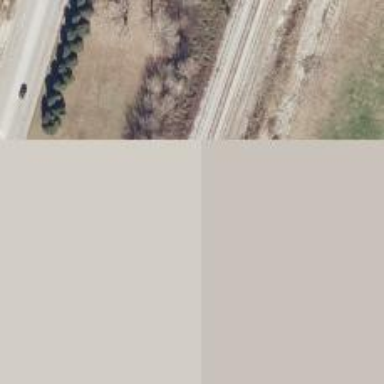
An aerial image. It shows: Railway track.